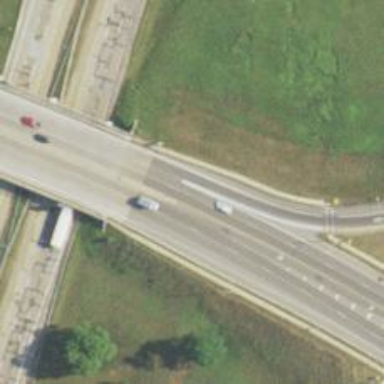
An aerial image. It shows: Trunk highway.